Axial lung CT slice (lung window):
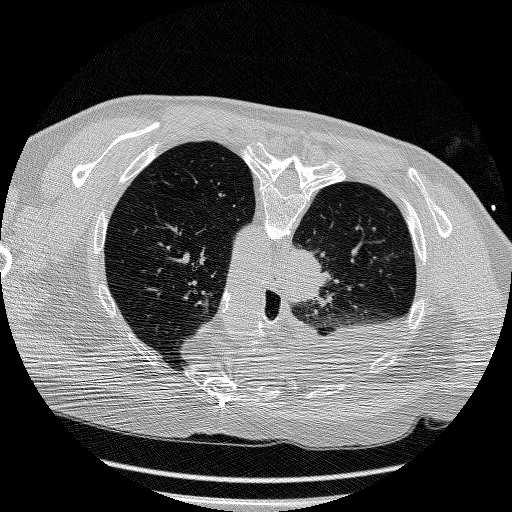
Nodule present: no